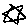
Label: star